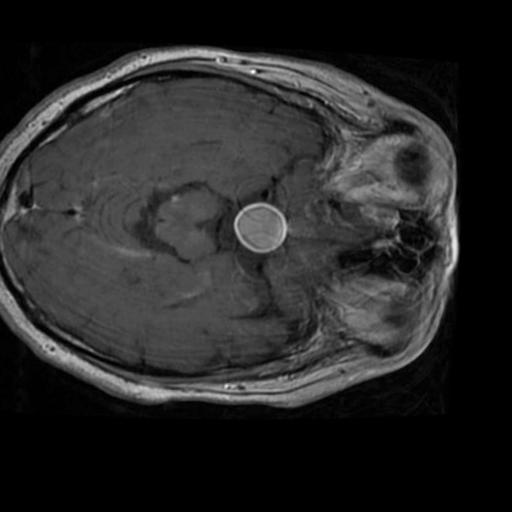
Label: brain_tumor